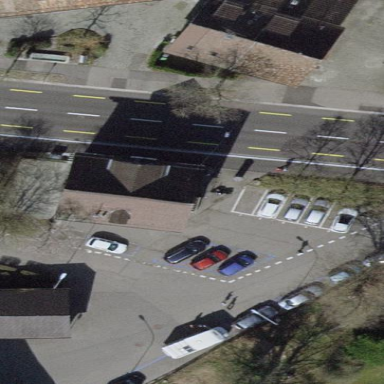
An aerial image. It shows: Street-side parking area with parallel orientation on asphalt surface.